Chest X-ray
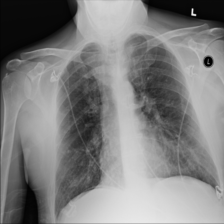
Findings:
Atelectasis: negative
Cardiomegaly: negative
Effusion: negative
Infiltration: negative
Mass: negative
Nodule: negative
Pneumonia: negative
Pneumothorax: negative
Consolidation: negative
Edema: negative
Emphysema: negative
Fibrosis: negative
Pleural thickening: negative
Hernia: negative